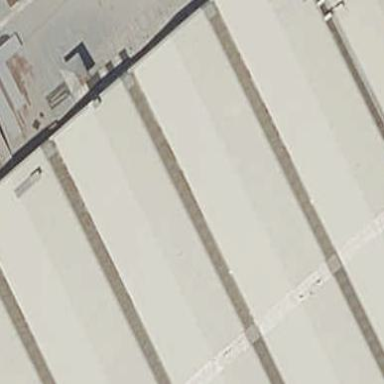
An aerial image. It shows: Industrial building.